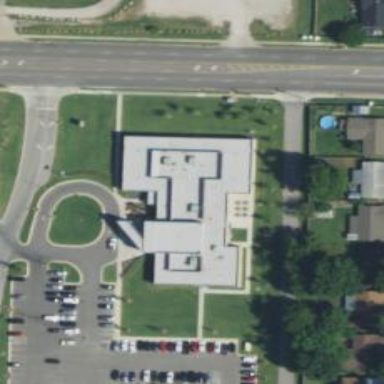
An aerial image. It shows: Commercial building housing clinic.